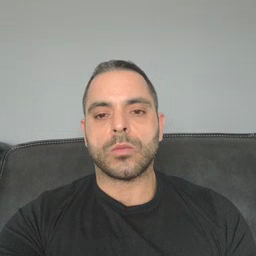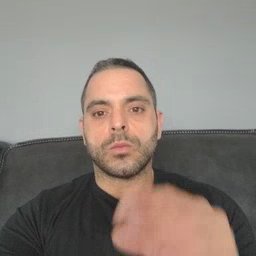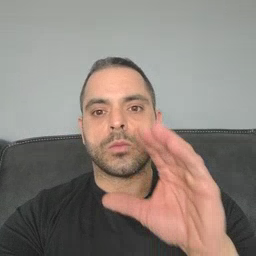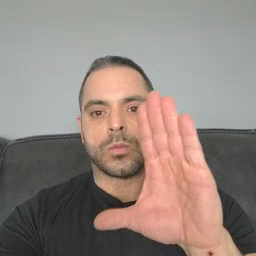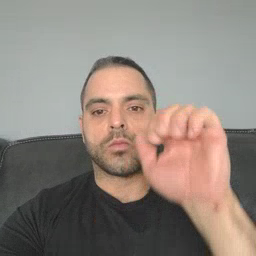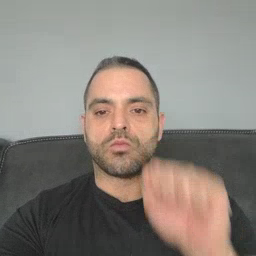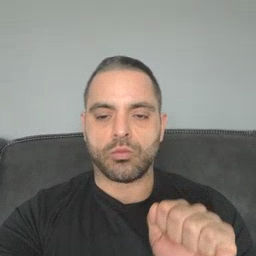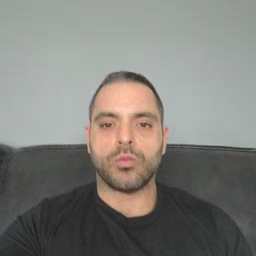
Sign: mitten